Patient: sex M, age 36
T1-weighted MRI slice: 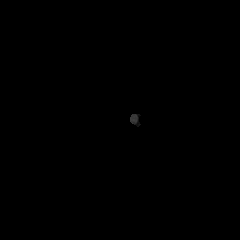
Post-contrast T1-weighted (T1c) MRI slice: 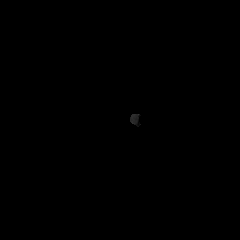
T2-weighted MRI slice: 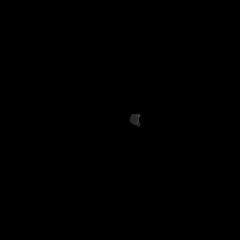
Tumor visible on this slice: no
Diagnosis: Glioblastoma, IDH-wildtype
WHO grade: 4